Field crop: maize
Growth stage: 2
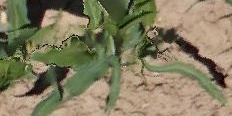
Species: maize